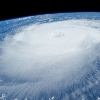
Label: cloud